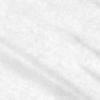
Label: change